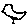
Label: bird